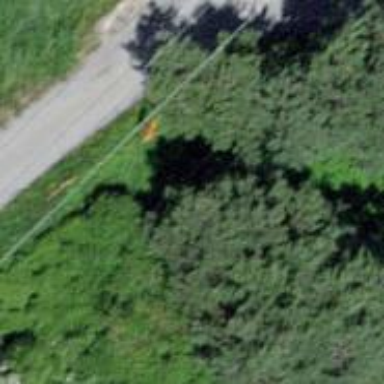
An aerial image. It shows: Pole with roof-covered pipeline marker.